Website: crate-barrel
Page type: customer-info-address
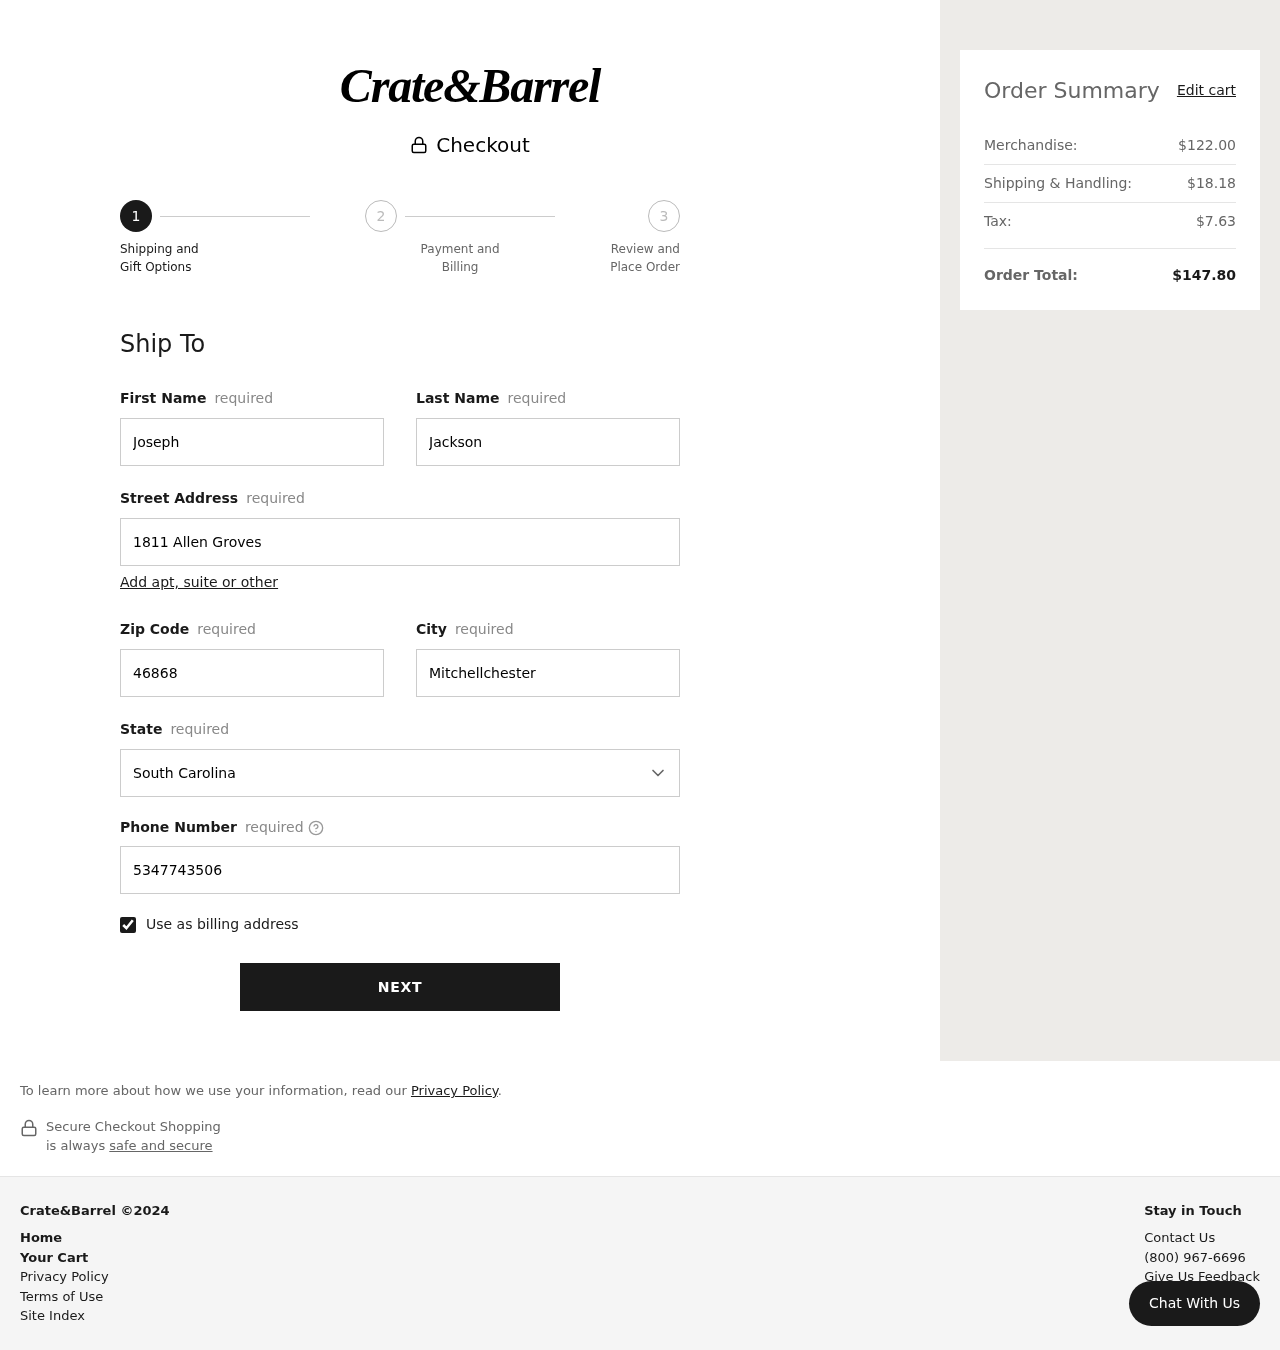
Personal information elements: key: PII_CITY
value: Mitchellchester
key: PII_FIRSTNAME
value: Joseph
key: PII_LASTNAME
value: Jackson
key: PII_PHONE
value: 5347743506
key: PII_POSTCODE
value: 46868
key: PII_STATE
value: South Carolina
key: PII_STREET
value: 1811 Allen Groves
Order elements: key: ORDER_SUBTOTAL
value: $122.00
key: ORDER_SHIPPING_COST
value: $18.18
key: ORDER_TAX
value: $7.63
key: ORDER_TOTAL
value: $147.80